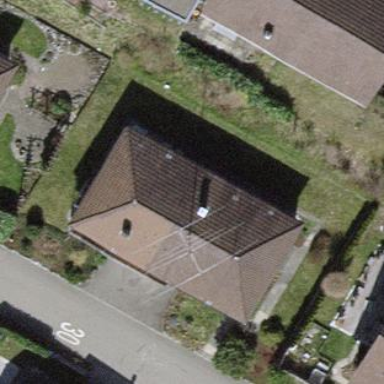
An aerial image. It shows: Detached building with hipped roof shape.